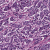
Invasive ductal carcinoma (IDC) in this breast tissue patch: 1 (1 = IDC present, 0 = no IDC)